Question: Train number
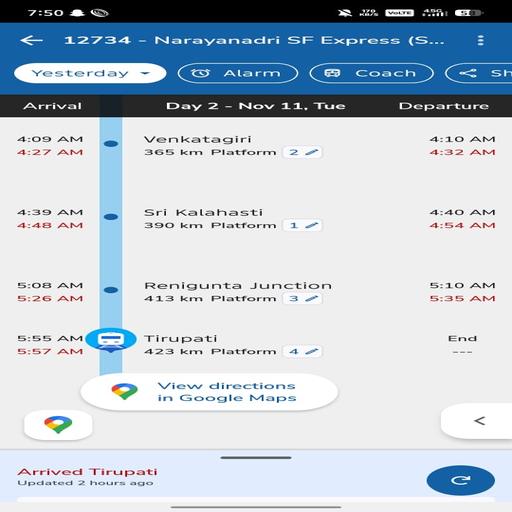
Answer: 12734